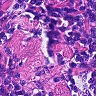
Metastatic tissue present: no